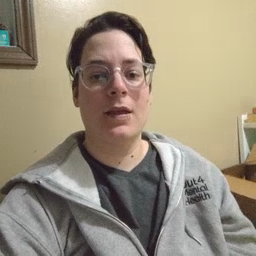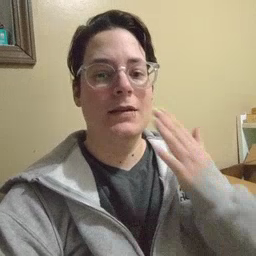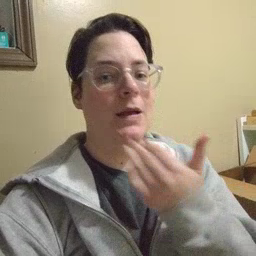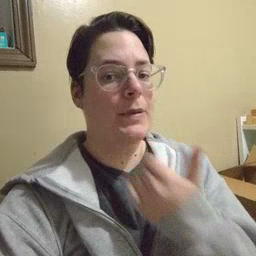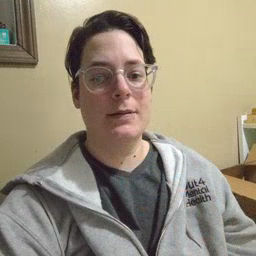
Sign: napkin